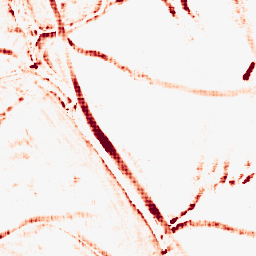
Category: morphological
Decomposition family: morphological_square
Decomposition parameters: operation: opening
size: 10
Upsampling method: sinc_hamming
Upsampling parameters: scale: 4
kernel_size: 4
Upsampling scale: 4